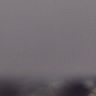
Metastatic tissue present: no